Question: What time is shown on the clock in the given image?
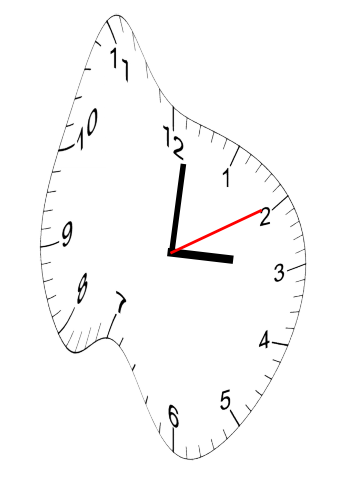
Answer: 03:01:10